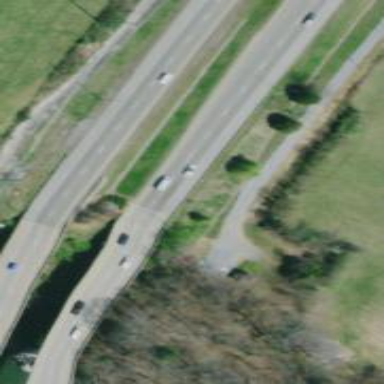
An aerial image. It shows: Trunk highway bridge.